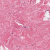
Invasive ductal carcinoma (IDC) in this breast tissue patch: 0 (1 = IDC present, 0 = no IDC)